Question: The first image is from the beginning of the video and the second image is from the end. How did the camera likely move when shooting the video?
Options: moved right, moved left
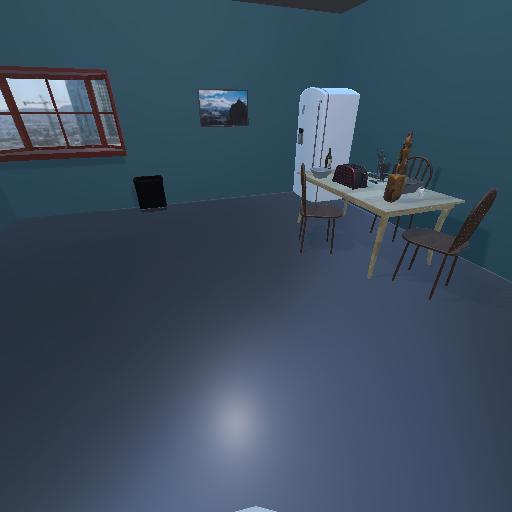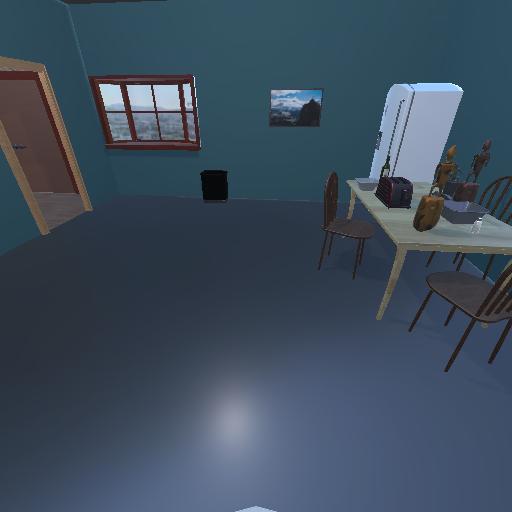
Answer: moved right